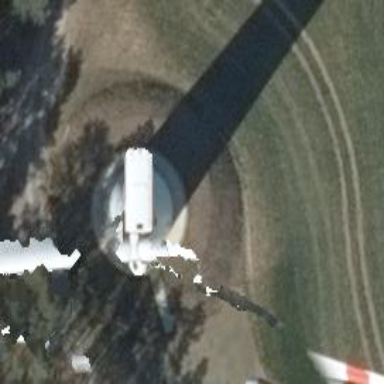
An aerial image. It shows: Wind generator powered by horizontal axis wind turbine.